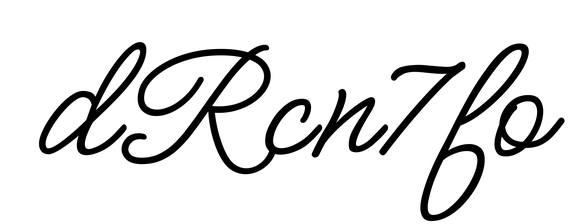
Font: MeowScript-Regular